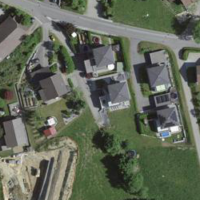
EUNIS habitat code: 52
Species observed at this site:
Juglans regia